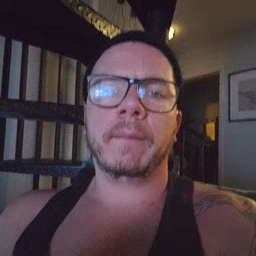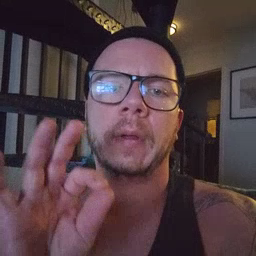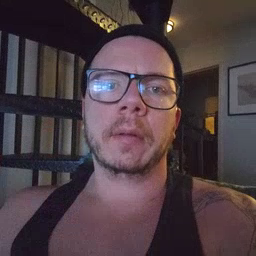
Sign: find